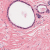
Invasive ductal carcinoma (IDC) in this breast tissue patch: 0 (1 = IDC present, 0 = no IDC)